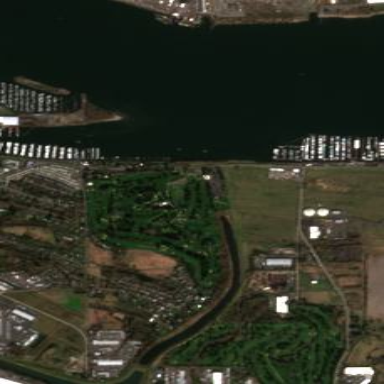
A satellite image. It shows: Golf course.